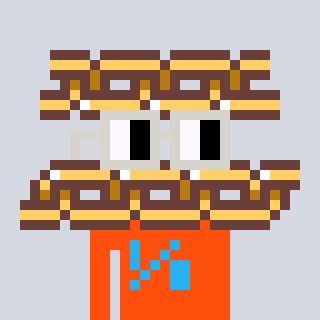
a pixel art character with square light gray glasses, a chain-shaped head and a orange-colored body on a cool background